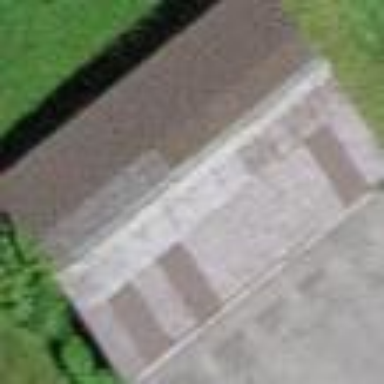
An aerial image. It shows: Garage building.